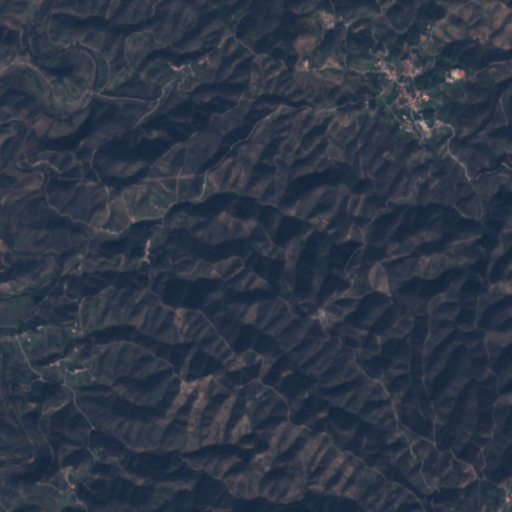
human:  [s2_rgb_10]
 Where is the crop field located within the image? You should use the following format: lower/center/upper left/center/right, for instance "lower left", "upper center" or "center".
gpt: The crop field is located in the upper right of the image.
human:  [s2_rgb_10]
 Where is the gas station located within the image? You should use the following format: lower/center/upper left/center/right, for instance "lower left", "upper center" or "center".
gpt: The gas station is located in the upper right of the image.
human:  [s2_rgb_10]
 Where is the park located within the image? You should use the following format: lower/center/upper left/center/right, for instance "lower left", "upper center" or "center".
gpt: The park is located in the upper right of the image.
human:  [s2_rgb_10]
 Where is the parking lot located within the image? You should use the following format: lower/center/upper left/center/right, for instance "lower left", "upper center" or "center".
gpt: The parking lot is located in the upper right of the image.
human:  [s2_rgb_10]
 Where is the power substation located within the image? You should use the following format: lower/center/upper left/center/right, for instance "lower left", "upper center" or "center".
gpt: The power substation is located in the center of the image.
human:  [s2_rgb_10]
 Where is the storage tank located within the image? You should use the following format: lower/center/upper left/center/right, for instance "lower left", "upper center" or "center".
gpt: The storage tank is located in the upper right of the image.
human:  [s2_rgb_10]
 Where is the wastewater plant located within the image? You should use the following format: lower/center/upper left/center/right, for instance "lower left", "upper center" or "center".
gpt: The wastewater plant is located in the upper right of the image.
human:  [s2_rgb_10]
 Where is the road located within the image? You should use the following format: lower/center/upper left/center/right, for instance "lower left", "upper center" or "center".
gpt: There is no road in the image.